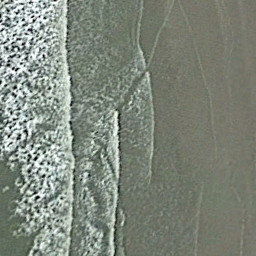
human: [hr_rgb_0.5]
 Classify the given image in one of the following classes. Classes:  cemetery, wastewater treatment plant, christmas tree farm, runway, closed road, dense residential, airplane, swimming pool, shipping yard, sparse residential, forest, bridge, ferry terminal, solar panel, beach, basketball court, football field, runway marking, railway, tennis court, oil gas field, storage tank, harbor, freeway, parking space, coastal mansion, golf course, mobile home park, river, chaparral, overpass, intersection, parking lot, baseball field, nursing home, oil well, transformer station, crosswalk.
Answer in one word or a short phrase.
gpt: beach